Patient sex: F
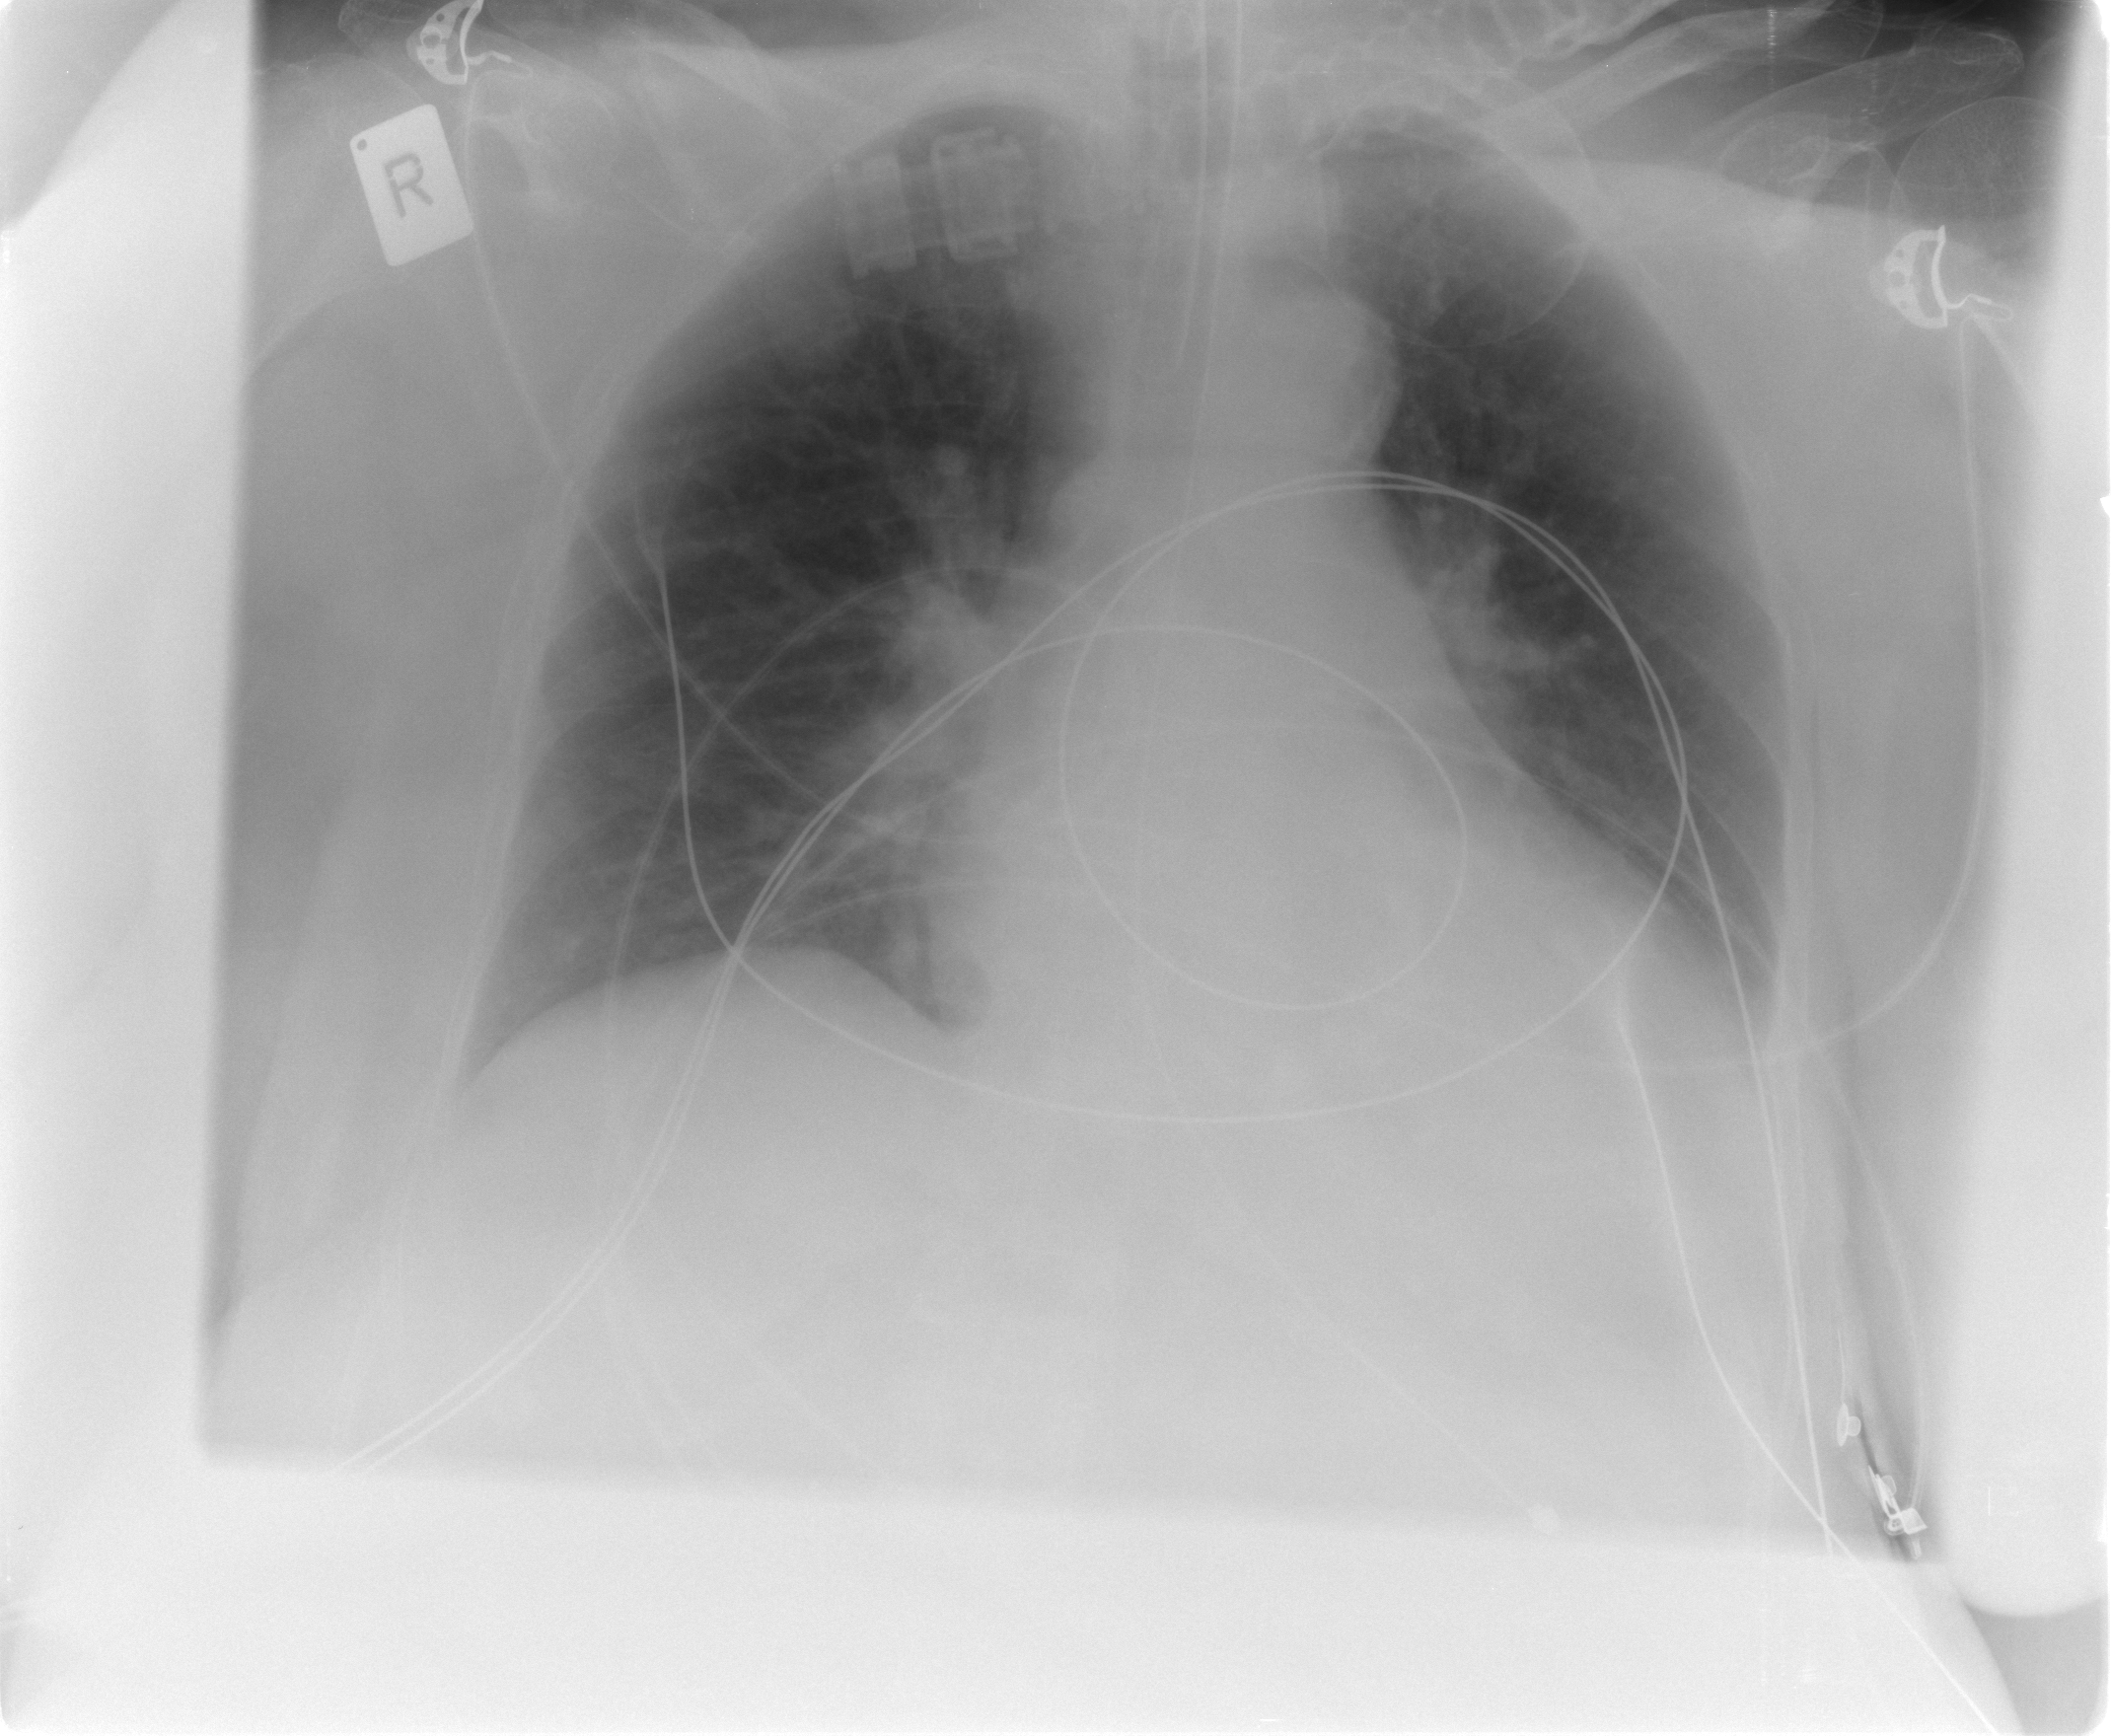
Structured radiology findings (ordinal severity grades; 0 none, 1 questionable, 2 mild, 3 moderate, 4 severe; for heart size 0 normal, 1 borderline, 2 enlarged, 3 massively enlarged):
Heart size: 2
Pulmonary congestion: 3
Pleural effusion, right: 0
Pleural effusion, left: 2
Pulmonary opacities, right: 0
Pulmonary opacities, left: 0
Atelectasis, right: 2
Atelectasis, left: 2